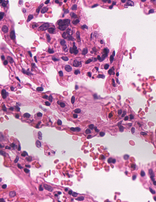
Tumor epithelial tissue: no
Tumor-associated stroma tissue: no
Normal tissue: yes